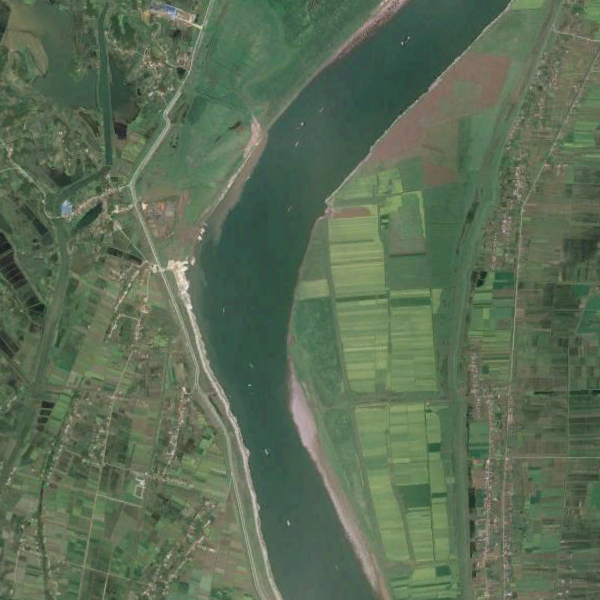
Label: River